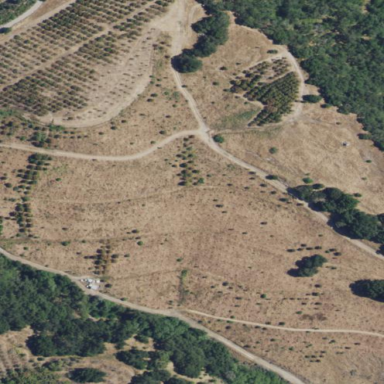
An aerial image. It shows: Orchard.